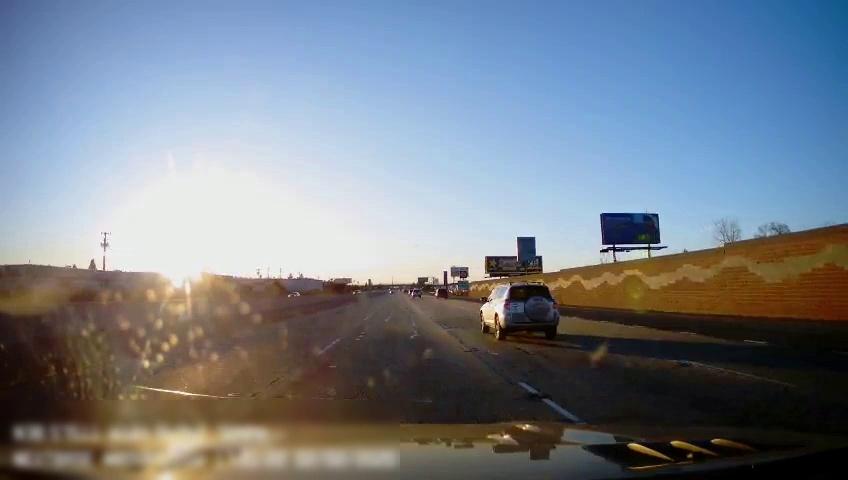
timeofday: Day
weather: Sunny
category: Drivable Space
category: Vehicles | Truck
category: Vehicles | SUV
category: Vehicles | SUV
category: Vehicles | Car
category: Lanes | Current Lane
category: Lanes | Current Lane
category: Lanes | Alternate Lane
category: Lanes | Alternate Lane
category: Lanes | Alternate Lane
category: Traffic | Signs
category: Traffic | Signs